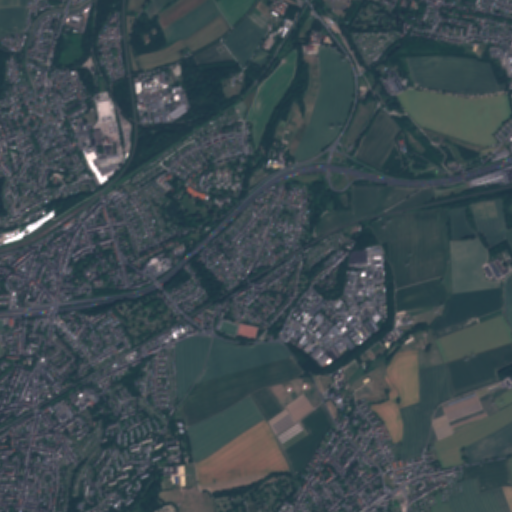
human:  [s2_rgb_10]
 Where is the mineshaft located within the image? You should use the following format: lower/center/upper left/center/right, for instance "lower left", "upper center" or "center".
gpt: The mineshaft is located in the upper of the image.
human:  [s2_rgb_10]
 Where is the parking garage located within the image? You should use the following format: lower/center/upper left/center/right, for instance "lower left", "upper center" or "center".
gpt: The parking garage is located in the lower left of the image.
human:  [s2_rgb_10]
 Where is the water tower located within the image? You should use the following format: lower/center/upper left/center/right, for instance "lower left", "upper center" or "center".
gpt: The water tower is located in the lower center of the image.
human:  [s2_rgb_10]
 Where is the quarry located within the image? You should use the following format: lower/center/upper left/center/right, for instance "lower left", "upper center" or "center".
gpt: There is no quarry in the image.